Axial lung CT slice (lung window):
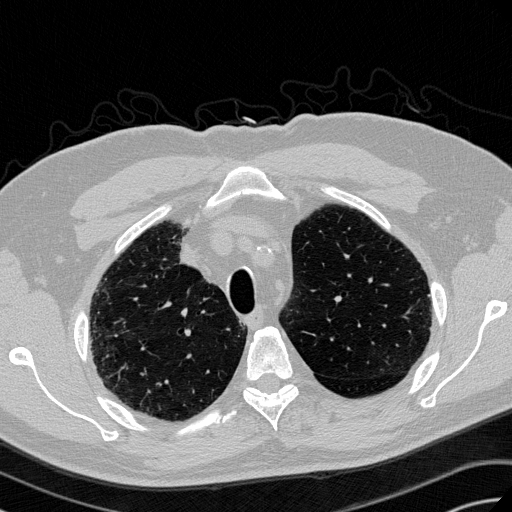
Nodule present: no